Question: I am using angular2-highcharts chart module for my angular2 web application.
When graph < 7000 points, the line and points display as intended. However, after ~>7000 points, the graph sometimes does not render a line, but if I hover over the graph, the tooltip for the points are shown.
I tried turboThreshold, but it does not do anything.
Any suggestions?

--- Code ---
'''
this.highchart_graph_expanded = {
title: {
text: ExpandedText
},
series: _series,
legend: {
enabled: true
},
yAxis: {
visible: true,
},
plotOptions: {
series: {
states: {
hover: {
enabled: false // hover
},
},
animation: false
},
turboThreshold: 0, // allow render more than 10000 points
},
rangeSelector: {
enabled: false,
inputEnabled: true,
},
xAxis: {
type: 'datetime'
},
};
_series = {
data: seriesData, // [ [x,y], [x,y] ]
name: "title",
};
'''
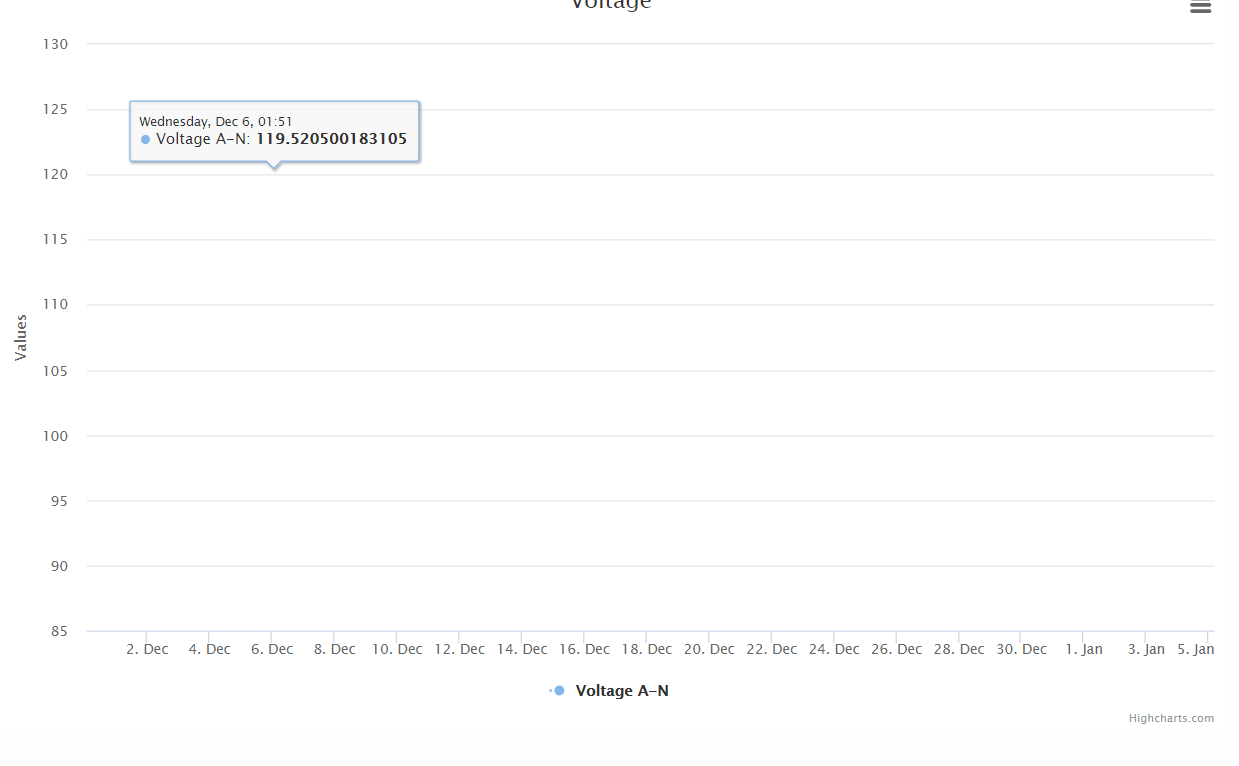
Answer: is not an official Highcharts wrapper and it's possible that it doesn't support boost module.
You can also try the official angular wrapper: <URL>.